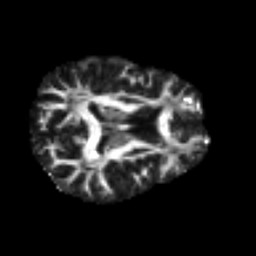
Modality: FA
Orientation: axial
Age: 27
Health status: ill
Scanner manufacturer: philips
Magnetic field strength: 3 T
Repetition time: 9 s
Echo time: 0.127 s